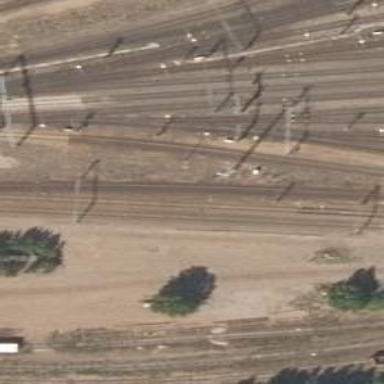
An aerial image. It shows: Railway with continuous electrified contact line.